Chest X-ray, PA view. Patient: 13 years old, sex M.
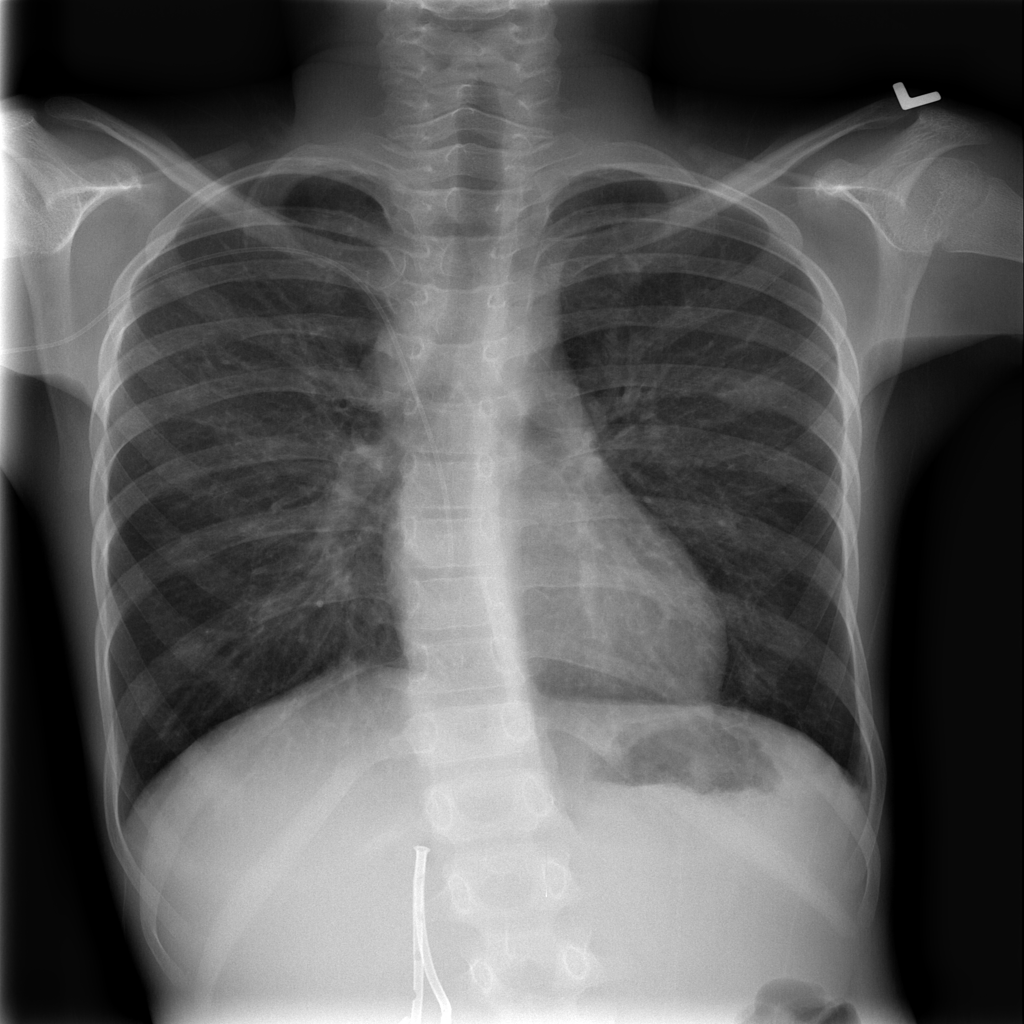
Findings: Infiltration